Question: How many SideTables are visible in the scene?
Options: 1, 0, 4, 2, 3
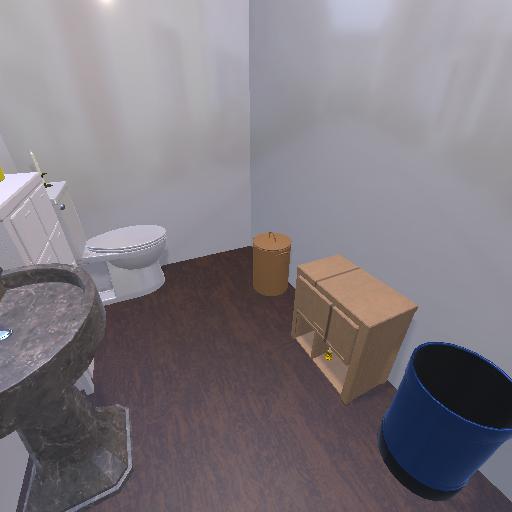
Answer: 1